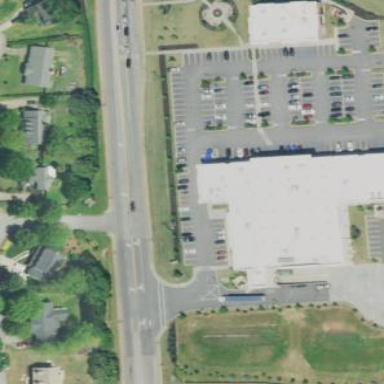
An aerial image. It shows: Retail building.